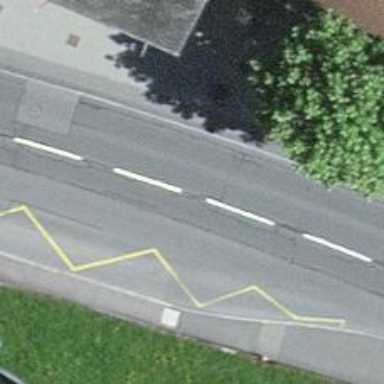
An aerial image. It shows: Bus stop with stop position for public transport.